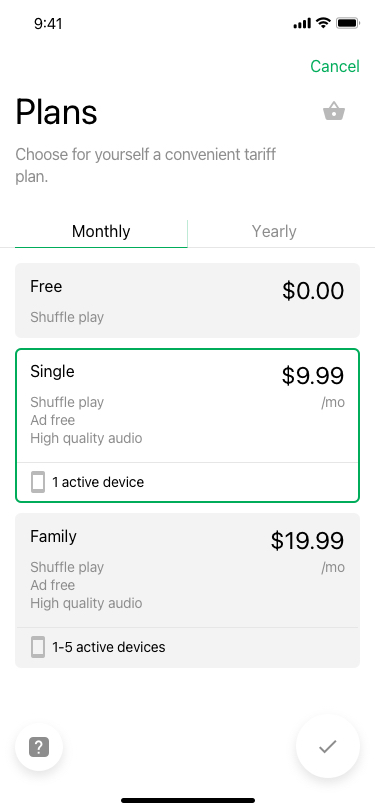
Text in this UI design:
Yearly
Monthly
Cancel
3 step of 3
Plans
Choose for yourself a convenient tariff plan.
1 active device
Shuffle play
Ad free
High quality audio
/mo
Single
$9.99
Shuffle play
Ad free
High quality audio
1-5 active devices
/mo
Family
$19.99
Shuffle play
Free
$0.00
KK
9:41 AM